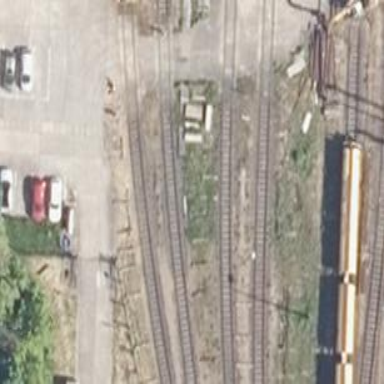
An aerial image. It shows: Rail spur service.